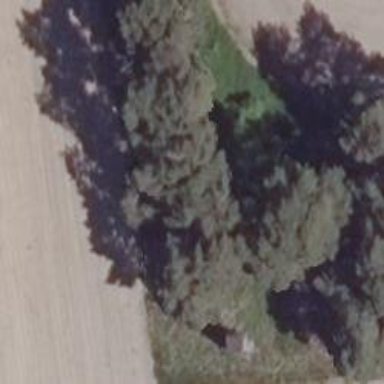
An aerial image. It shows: Mixed leaf-type row of trees.